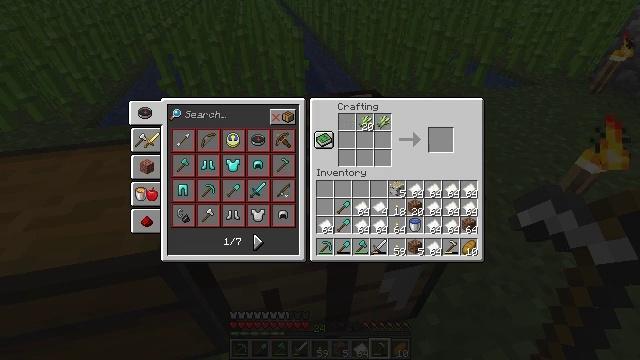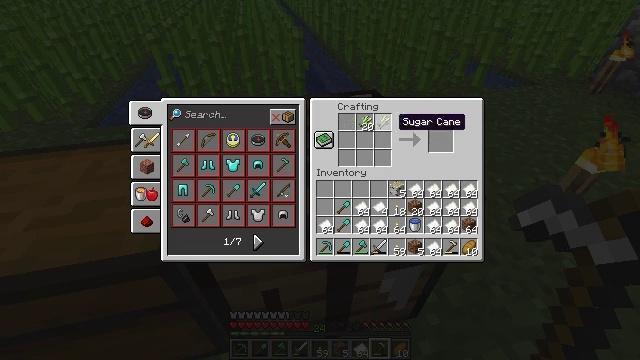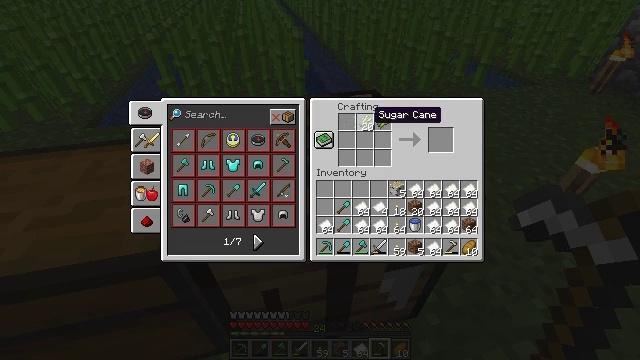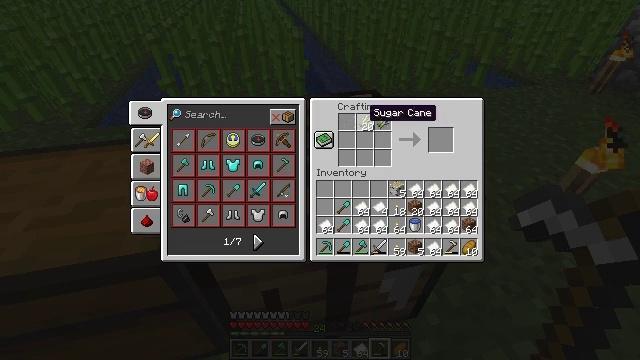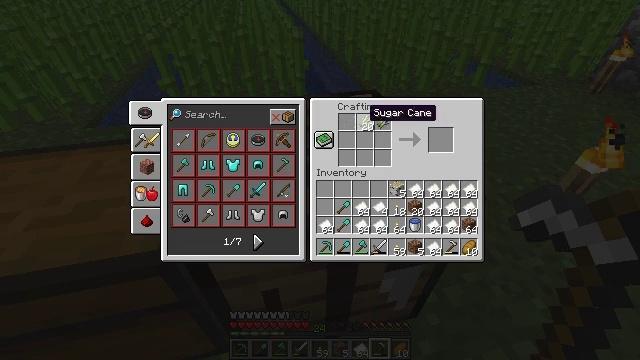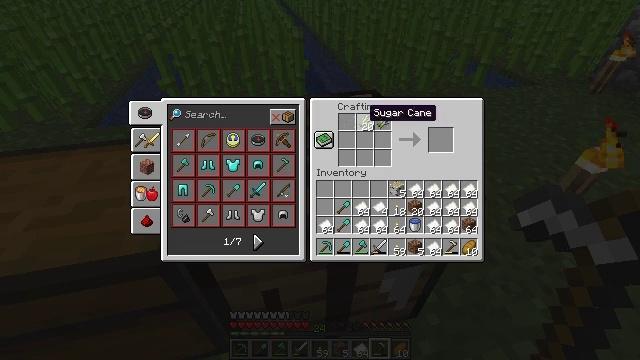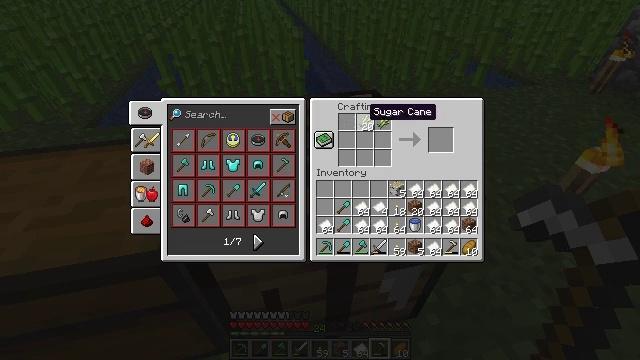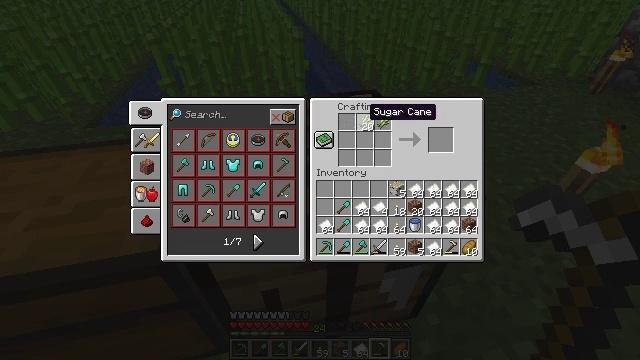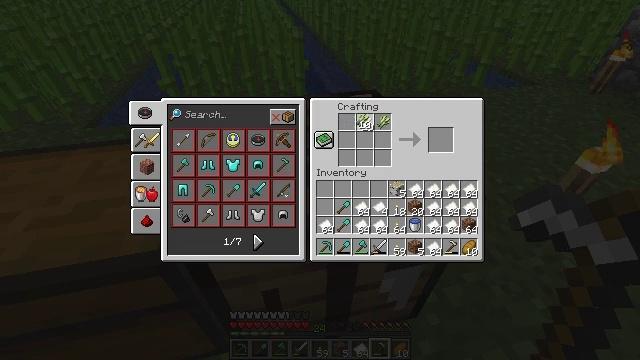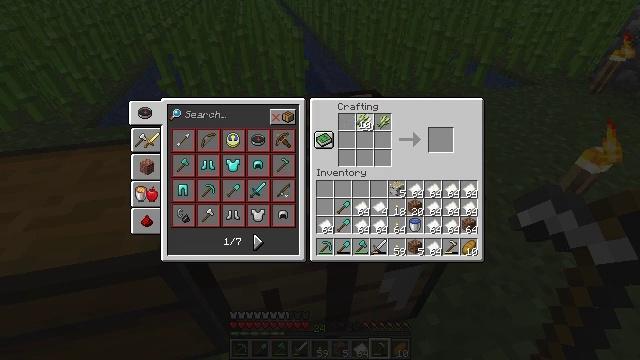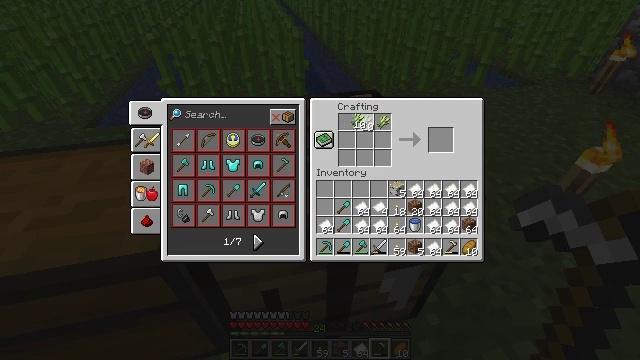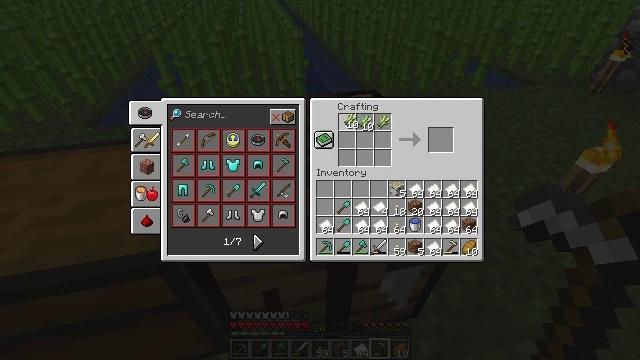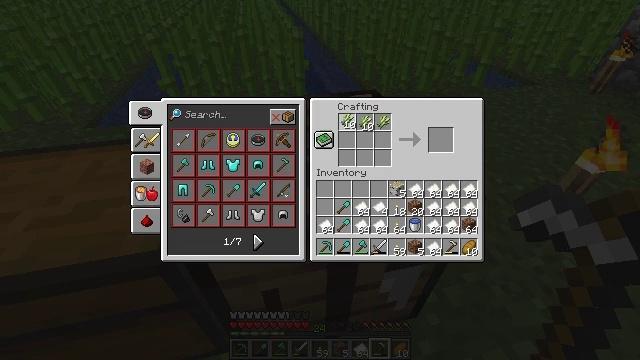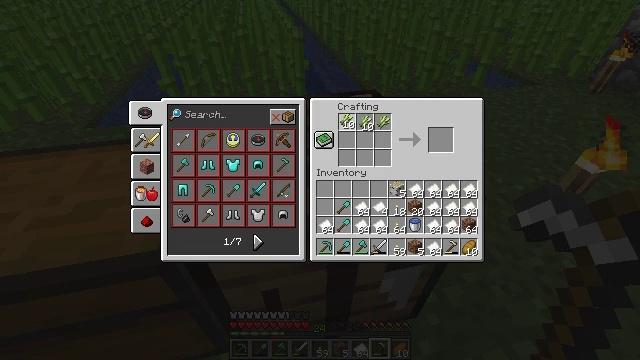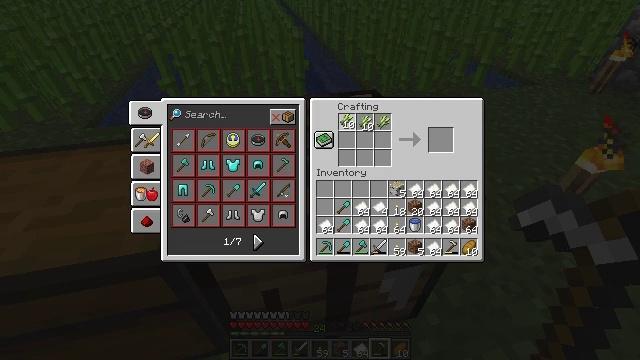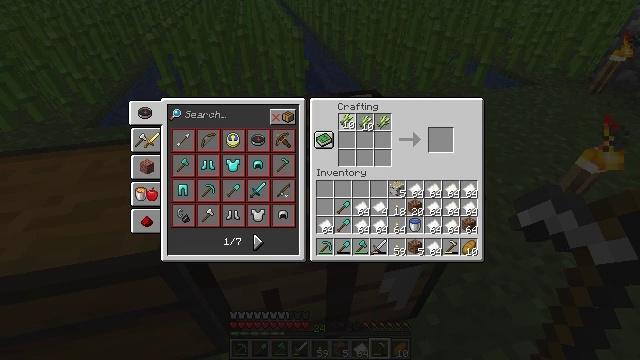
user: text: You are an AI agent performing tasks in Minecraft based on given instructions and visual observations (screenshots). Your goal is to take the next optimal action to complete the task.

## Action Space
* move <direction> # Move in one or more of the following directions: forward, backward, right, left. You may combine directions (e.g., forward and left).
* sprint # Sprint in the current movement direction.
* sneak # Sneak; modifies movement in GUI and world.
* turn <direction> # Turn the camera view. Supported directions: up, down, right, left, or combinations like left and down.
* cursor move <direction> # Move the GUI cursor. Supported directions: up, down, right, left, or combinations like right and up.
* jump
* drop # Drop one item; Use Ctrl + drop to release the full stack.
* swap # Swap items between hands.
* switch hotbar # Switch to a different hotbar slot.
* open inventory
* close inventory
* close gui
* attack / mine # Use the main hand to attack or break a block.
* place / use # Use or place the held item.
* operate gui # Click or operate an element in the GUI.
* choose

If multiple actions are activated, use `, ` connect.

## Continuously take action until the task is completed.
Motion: motion action
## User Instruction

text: Use the crafting table to produce paper.
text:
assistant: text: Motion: sneak, cursor move left
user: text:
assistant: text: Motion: sneak, cursor move left
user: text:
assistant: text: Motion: sneak
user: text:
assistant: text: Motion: sneak
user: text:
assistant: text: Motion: no_op
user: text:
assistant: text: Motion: no_op
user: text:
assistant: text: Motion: no_op
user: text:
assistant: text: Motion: choose
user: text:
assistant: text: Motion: choose
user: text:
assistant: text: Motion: choose
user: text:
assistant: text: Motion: cursor move left
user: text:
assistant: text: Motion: no_op
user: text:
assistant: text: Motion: operate gui
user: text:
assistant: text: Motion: operate gui
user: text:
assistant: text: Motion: operate gui
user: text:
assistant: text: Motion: no_op
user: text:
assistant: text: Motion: no_op
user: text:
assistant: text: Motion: no_op
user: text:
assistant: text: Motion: no_op
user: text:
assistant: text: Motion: no_op
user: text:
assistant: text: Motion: no_op
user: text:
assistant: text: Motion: choose
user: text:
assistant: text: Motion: choose
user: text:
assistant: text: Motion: choose
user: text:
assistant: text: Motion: cursor move right
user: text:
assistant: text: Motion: cursor move right
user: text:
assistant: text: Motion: no_op
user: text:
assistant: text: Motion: operate gui
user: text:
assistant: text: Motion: operate gui
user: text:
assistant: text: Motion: operate gui